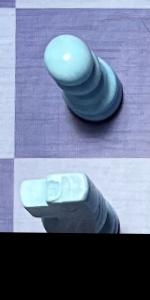
Label: Knight_White